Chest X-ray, PA view. Patient: 18 years old, sex M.
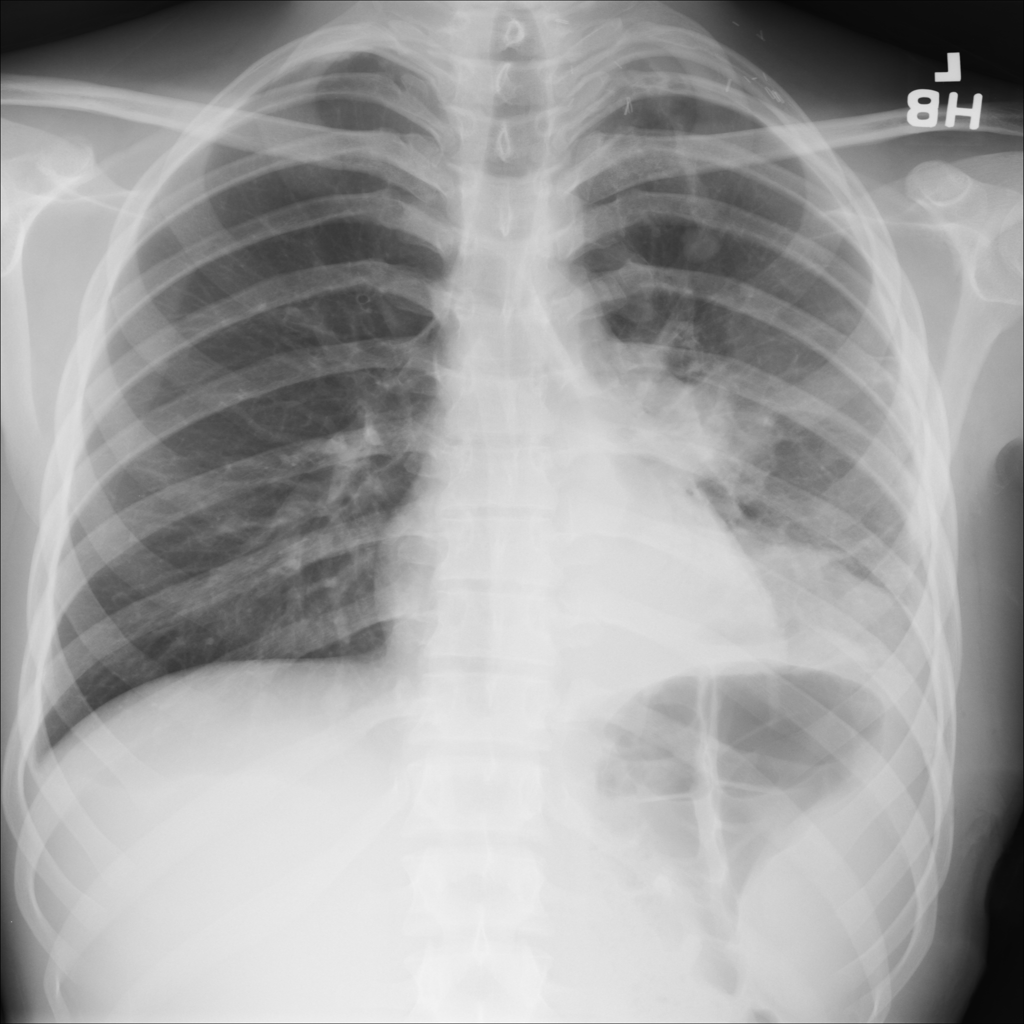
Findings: No Finding